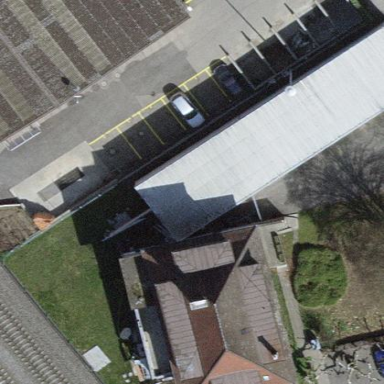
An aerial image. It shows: Cafe located inside building.